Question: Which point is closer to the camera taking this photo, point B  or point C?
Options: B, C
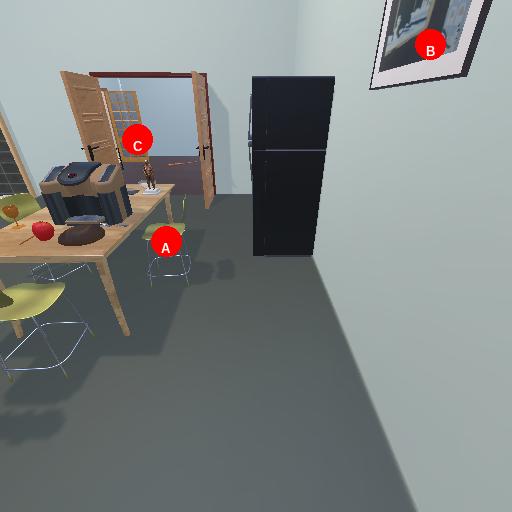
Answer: B